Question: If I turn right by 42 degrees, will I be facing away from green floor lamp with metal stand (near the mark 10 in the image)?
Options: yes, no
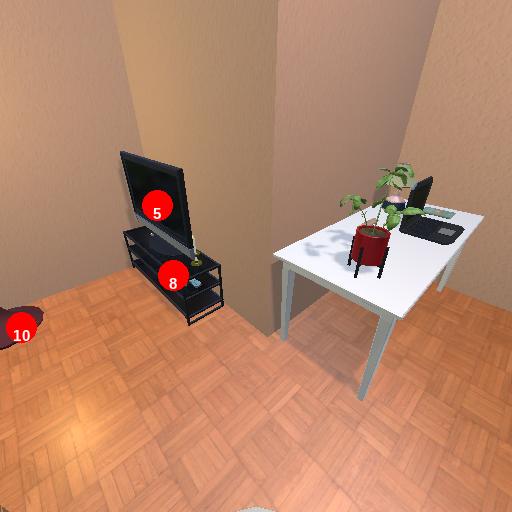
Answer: yes